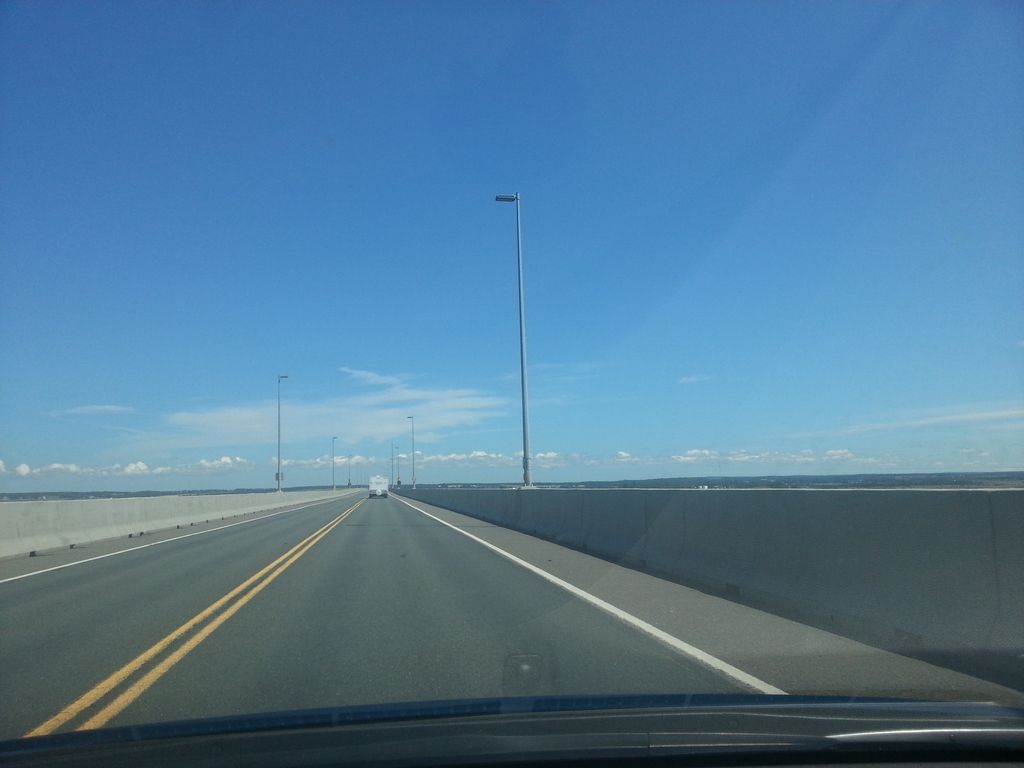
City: charlottetown